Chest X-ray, AP view. Patient: 46 years old, sex M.
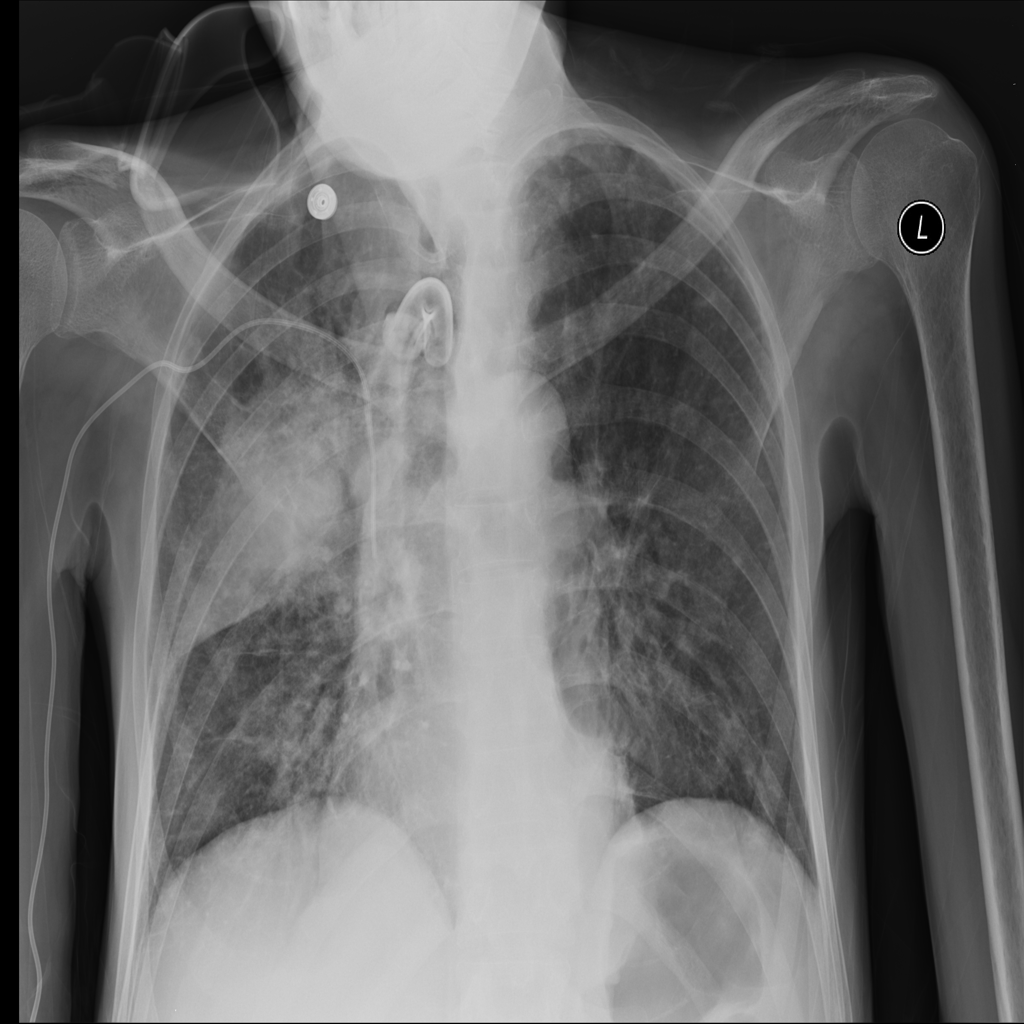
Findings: No Finding